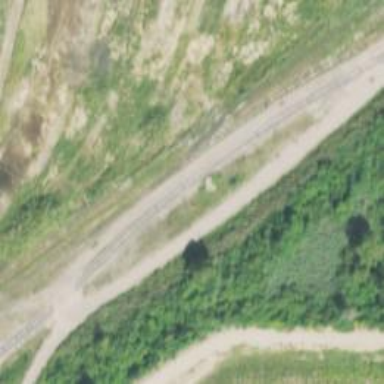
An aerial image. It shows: Disused railway spur service.